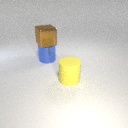
large blue metal cylinder below large brown metal cube